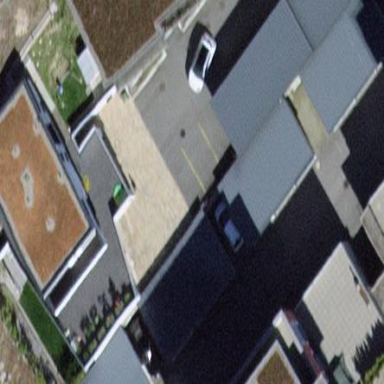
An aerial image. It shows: Garage.